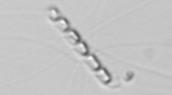
Label: Chaetoceros